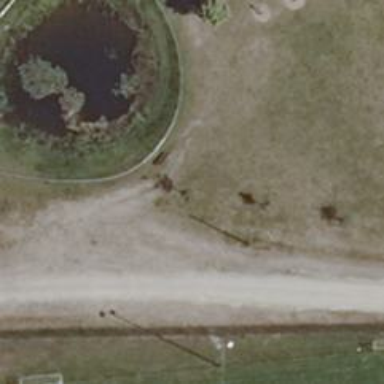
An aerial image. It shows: Pond with natural water.